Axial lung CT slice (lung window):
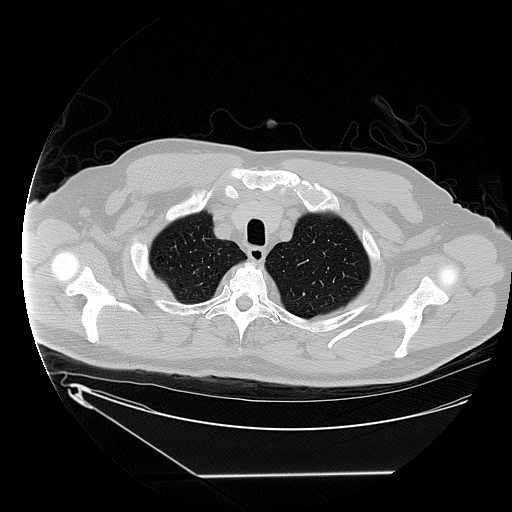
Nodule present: no